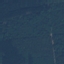
Label: Forest